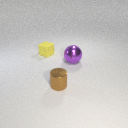
small brown metal cylinder to the left of large purple metal sphere